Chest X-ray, AP view. Patient: 69 years old, sex F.
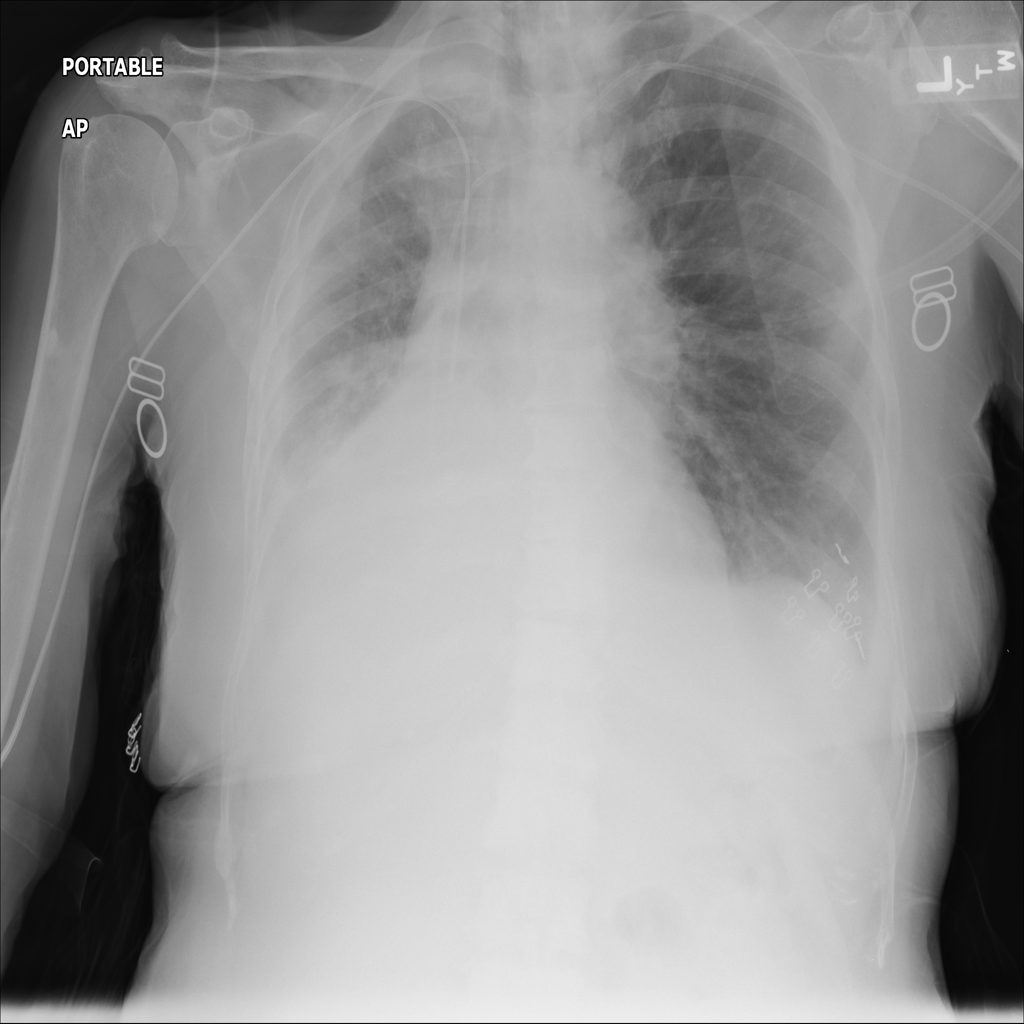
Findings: Consolidation, Pleural_Thickening